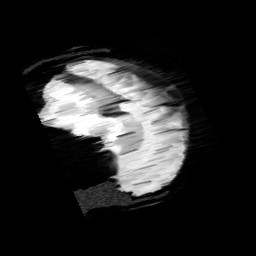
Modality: SWI
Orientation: sagittal
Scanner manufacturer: siemens
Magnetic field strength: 3 T
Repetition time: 0.03 s
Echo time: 0.02 s